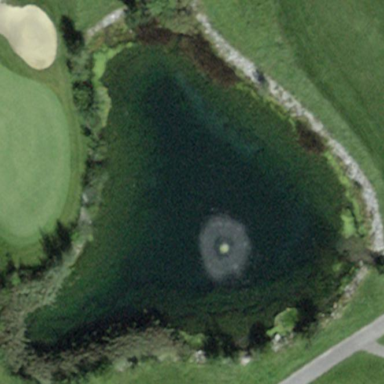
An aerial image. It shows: Lake serving as water hazard for the golf course.